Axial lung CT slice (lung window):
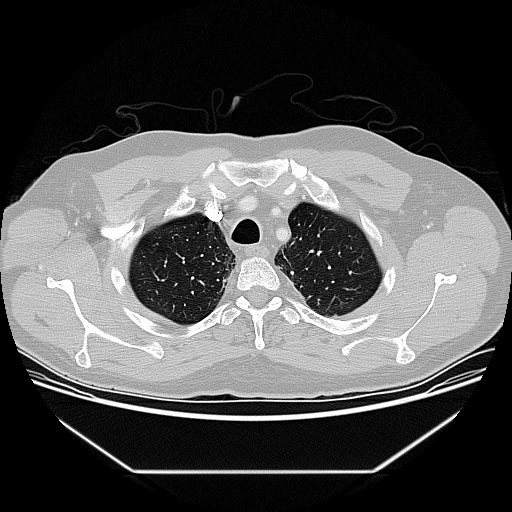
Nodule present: no